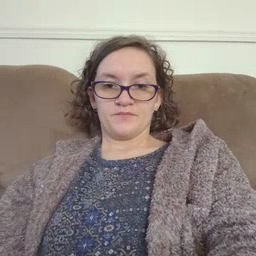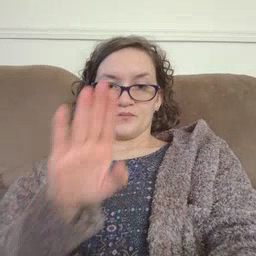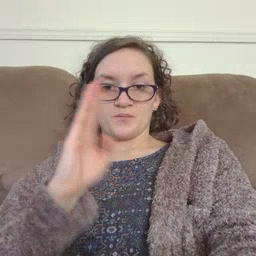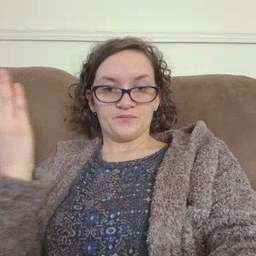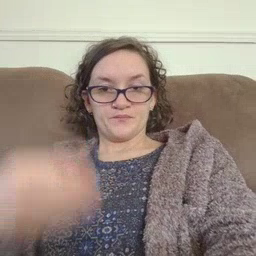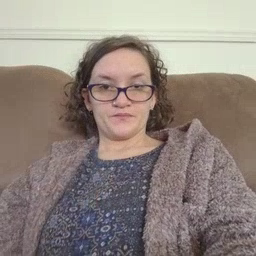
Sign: open